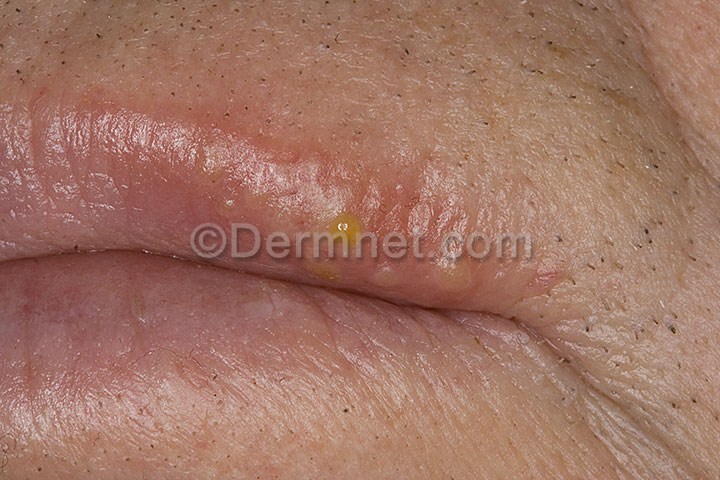
Disease: Herpes HPV and other STDs Photos